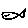
Label: fish